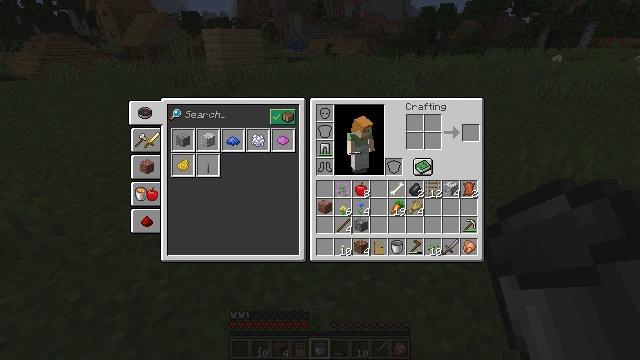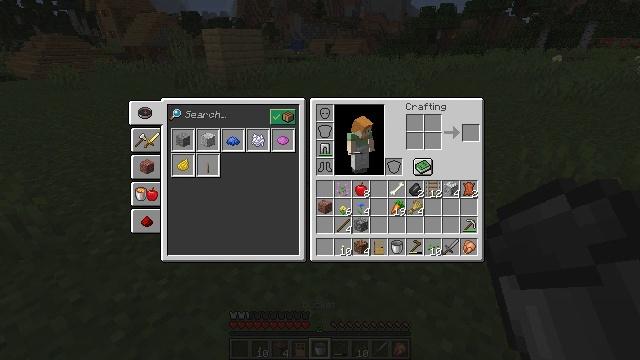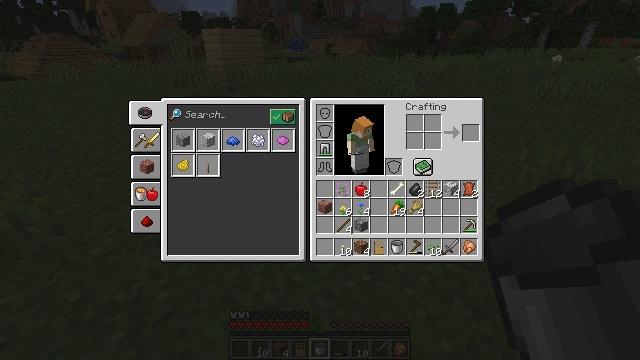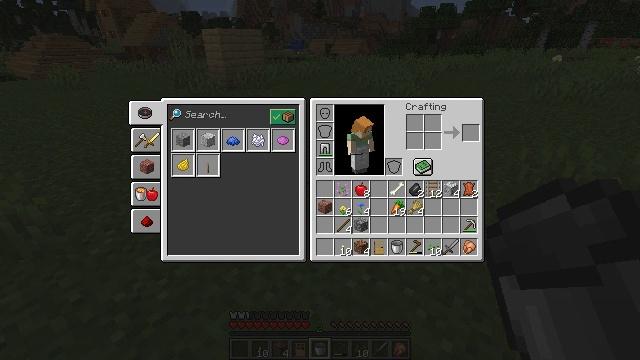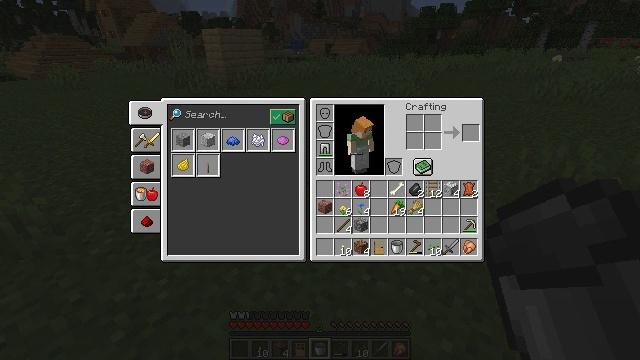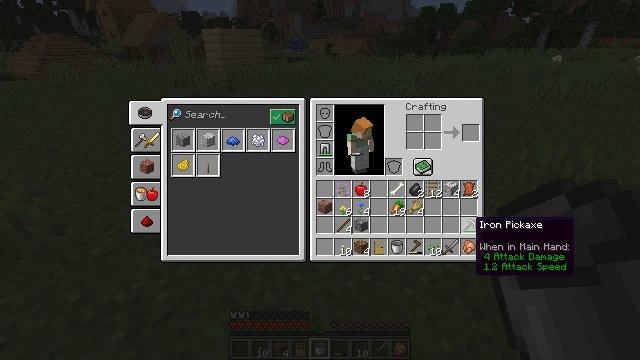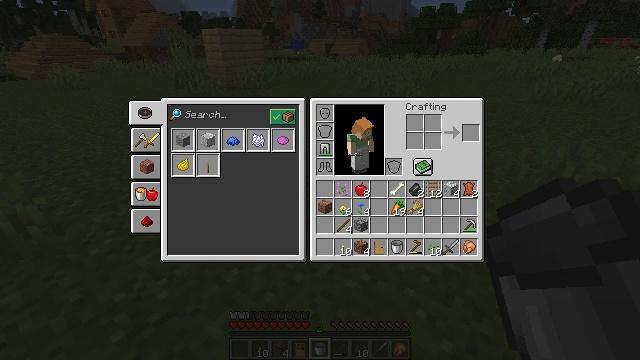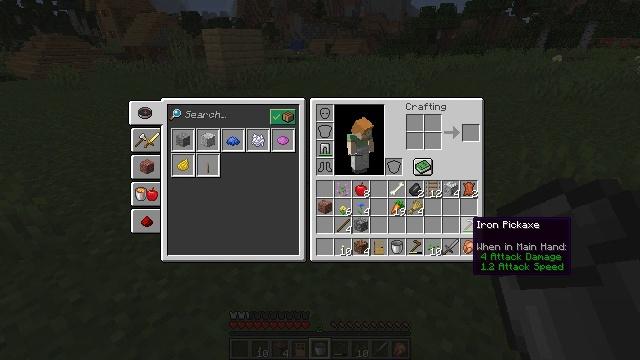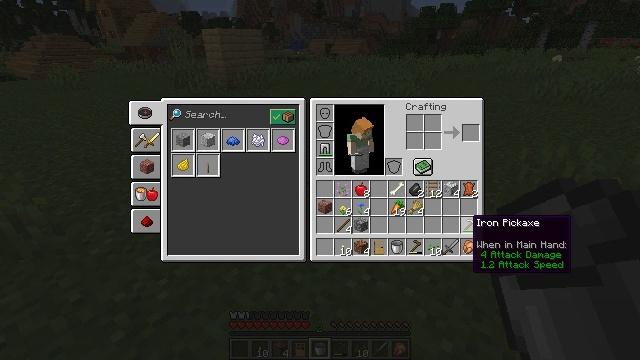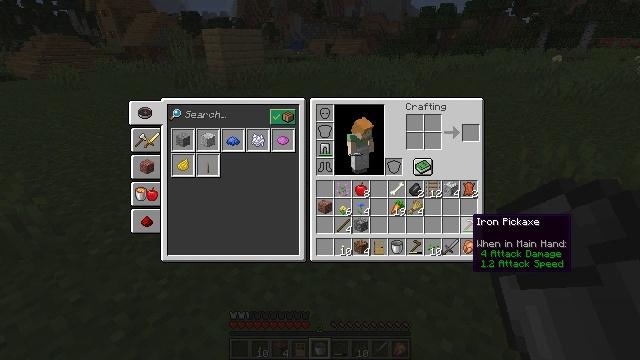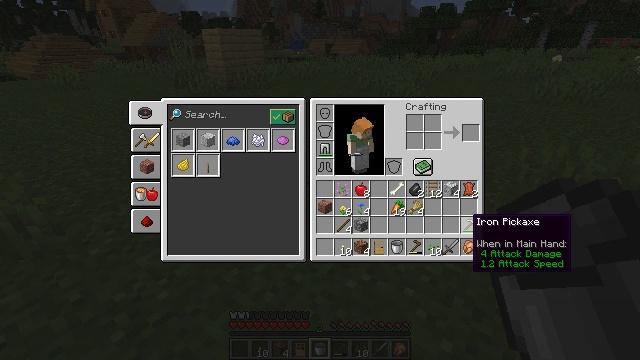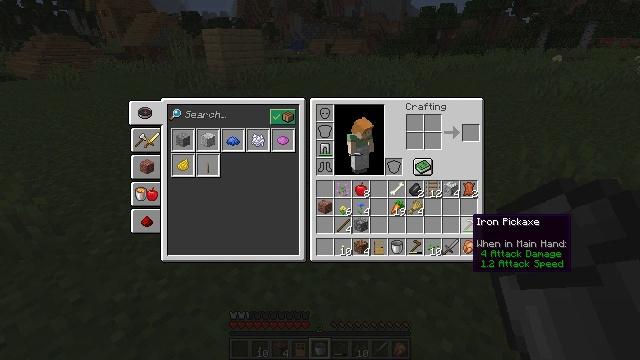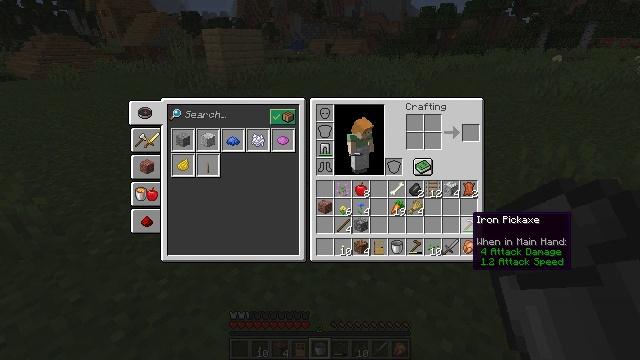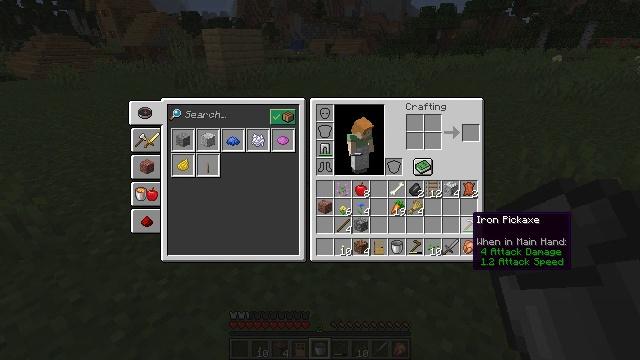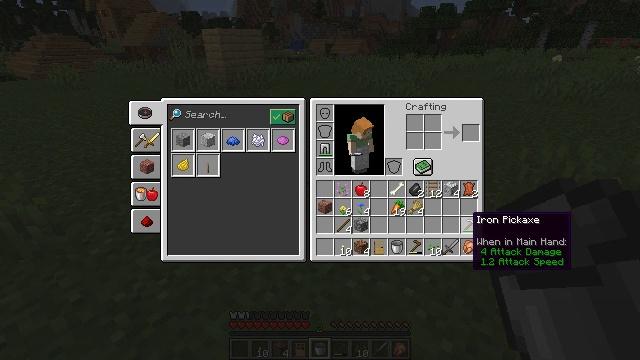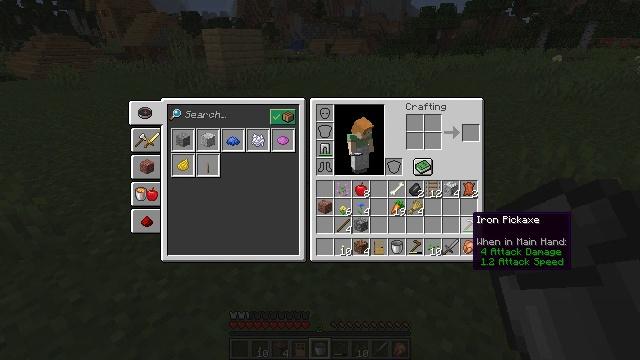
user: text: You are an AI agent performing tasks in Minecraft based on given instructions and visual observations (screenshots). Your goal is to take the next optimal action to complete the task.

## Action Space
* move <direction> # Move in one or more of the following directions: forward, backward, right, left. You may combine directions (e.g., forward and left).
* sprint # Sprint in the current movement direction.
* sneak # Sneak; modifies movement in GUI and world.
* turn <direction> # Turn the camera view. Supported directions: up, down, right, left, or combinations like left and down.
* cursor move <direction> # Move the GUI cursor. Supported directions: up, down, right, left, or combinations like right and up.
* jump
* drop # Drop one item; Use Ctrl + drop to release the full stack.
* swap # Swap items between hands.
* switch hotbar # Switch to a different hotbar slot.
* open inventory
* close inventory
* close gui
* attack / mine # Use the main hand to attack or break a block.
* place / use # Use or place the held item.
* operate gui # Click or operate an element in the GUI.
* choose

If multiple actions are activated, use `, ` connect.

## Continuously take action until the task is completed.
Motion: motion action
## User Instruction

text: Reclaim the oak fence gate by mining.
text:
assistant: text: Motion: move forward, turn right
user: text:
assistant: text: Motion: move forward
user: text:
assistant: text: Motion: move forward
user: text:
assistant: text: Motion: move forward, turn left and down
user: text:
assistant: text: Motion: move forward, turn left and down
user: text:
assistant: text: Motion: move forward
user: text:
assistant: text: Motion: move forward
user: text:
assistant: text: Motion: no_op
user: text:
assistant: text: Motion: no_op
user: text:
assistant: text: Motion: no_op
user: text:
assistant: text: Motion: no_op
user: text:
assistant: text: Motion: no_op
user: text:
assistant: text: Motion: no_op
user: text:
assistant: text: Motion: no_op
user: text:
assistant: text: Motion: no_op
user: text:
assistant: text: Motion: no_op
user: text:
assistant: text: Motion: no_op
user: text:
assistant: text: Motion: no_op
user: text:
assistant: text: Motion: no_op
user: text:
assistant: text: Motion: no_op
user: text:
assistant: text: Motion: attack / mine
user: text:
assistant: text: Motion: attack / mine
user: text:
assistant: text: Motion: attack / mine
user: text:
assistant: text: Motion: turn left, attack / mine
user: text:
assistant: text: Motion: turn left
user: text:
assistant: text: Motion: turn left
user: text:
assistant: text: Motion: no_op
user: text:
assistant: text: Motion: no_op
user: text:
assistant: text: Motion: no_op
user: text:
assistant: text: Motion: no_op